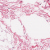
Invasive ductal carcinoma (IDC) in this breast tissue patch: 0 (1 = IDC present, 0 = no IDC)